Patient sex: M
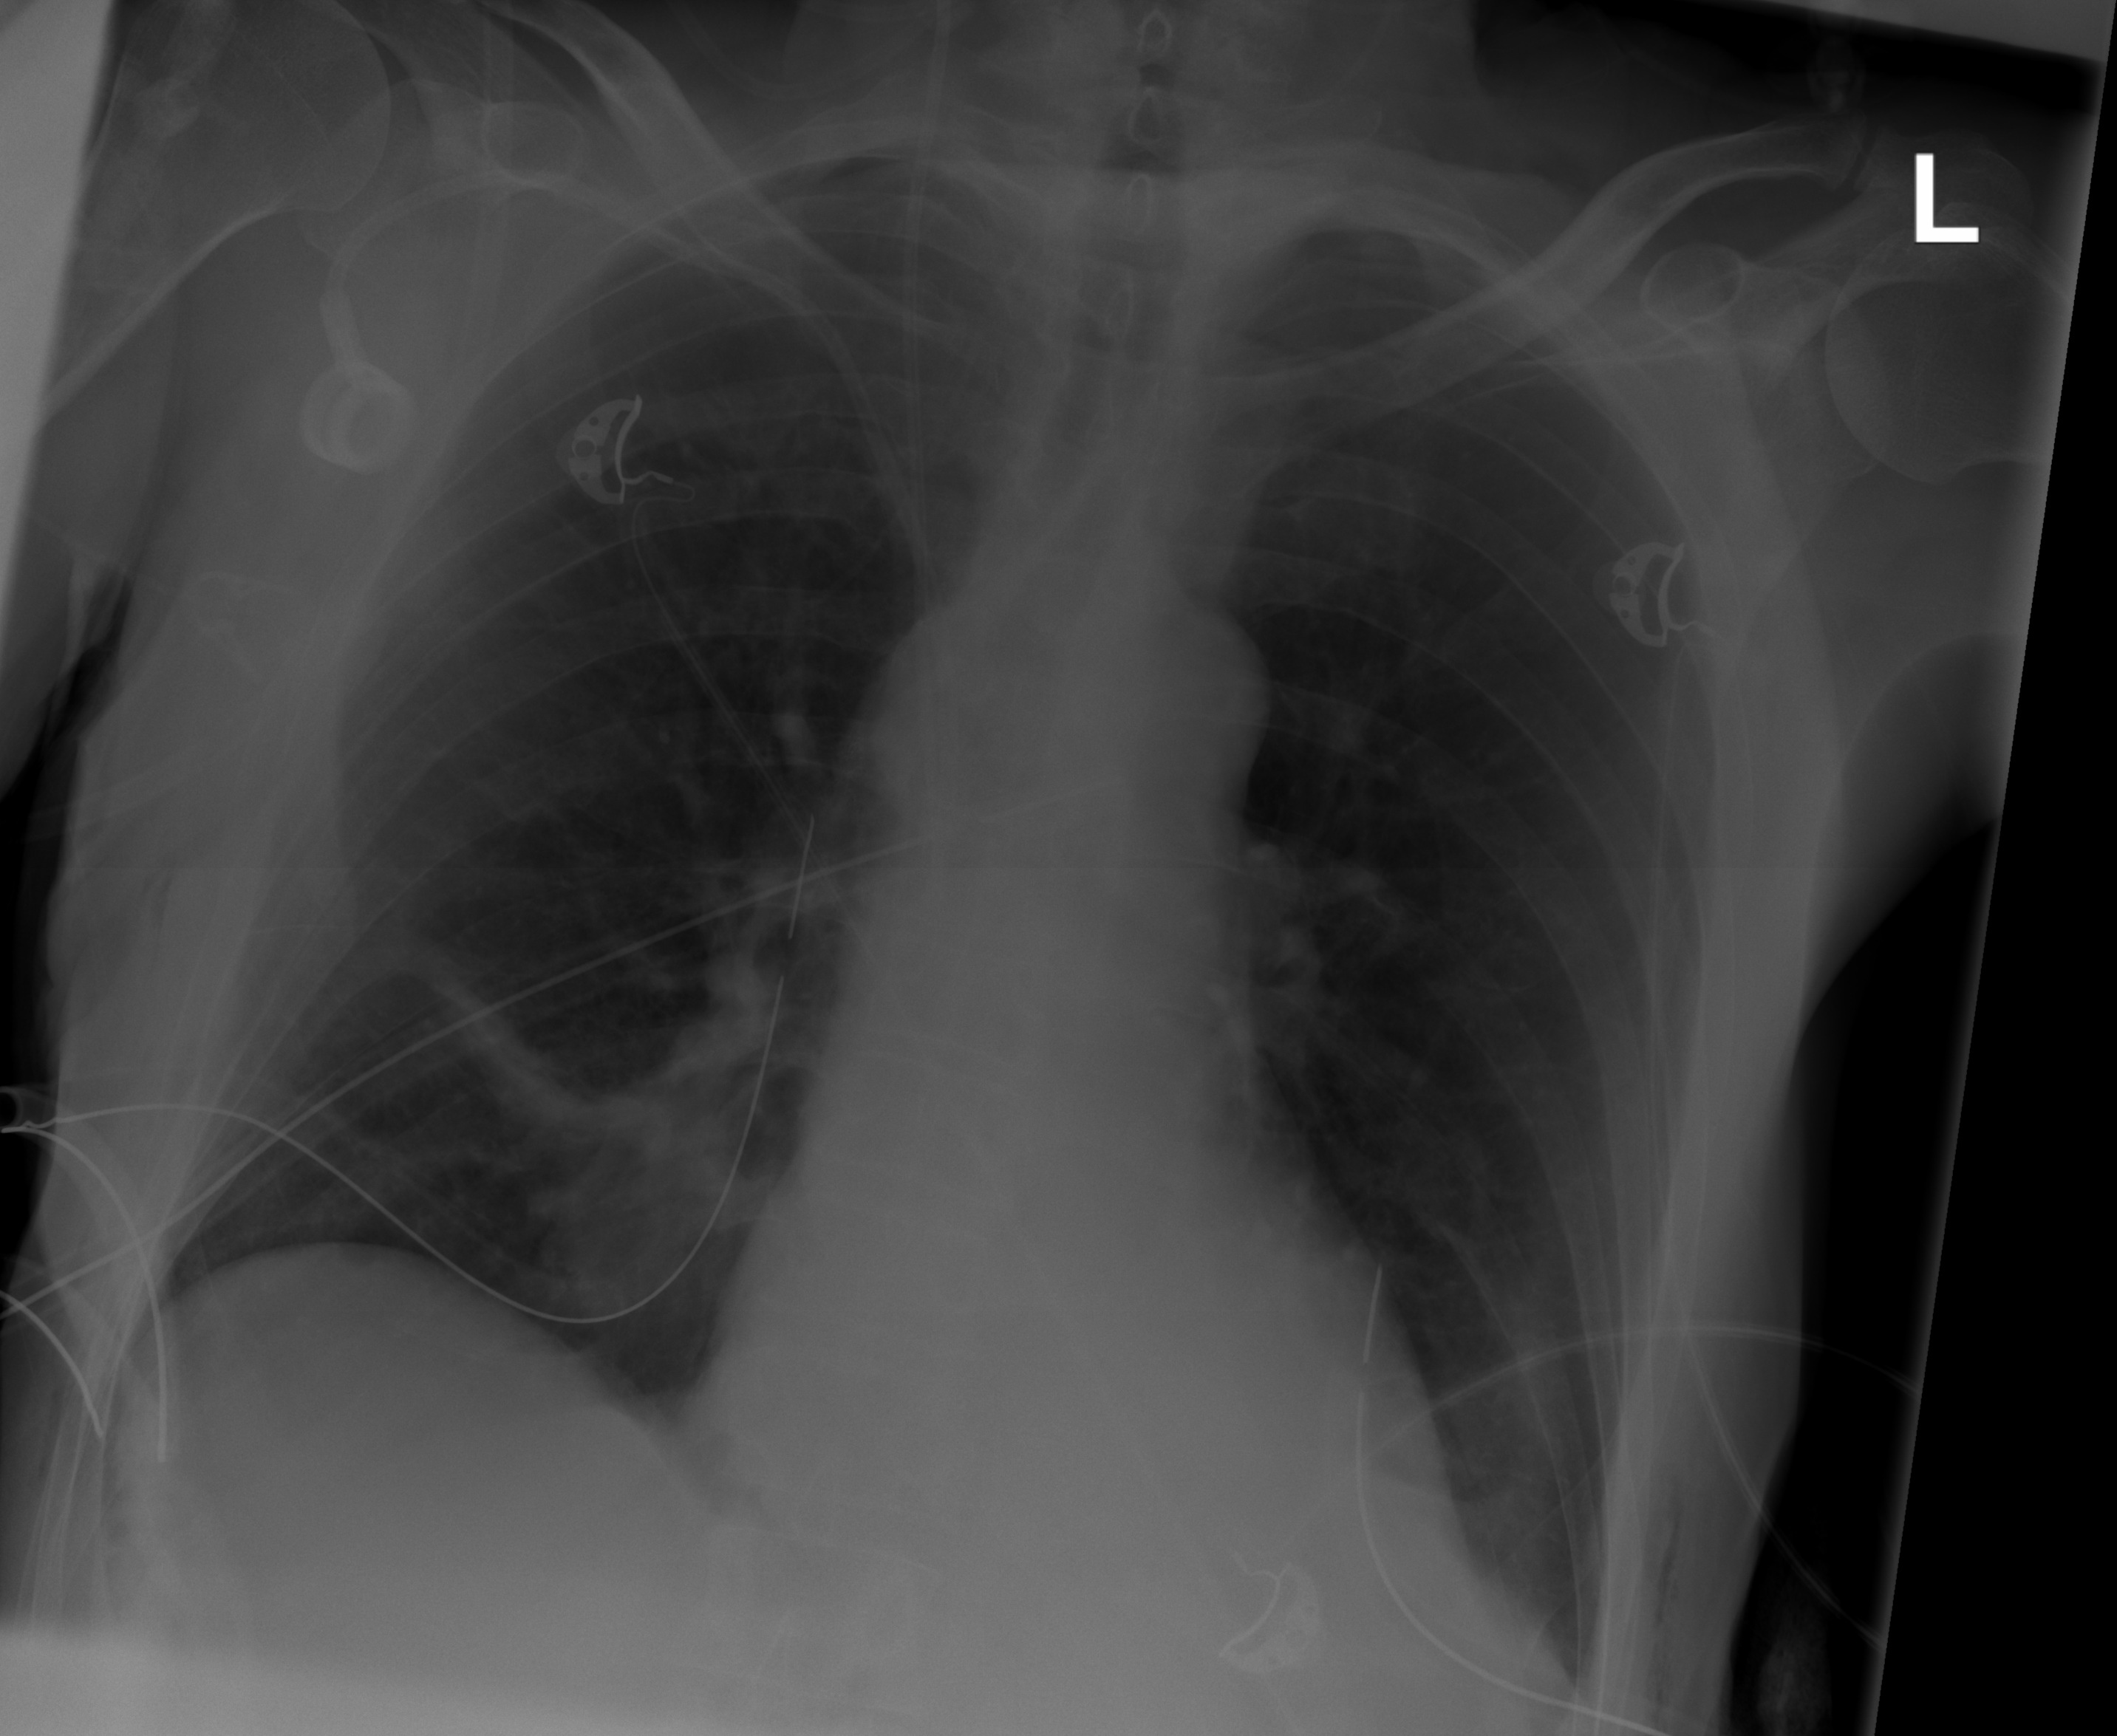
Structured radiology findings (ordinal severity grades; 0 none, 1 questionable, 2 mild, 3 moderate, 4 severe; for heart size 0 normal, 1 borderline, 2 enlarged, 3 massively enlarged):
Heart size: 0
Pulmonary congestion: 0
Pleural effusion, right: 0
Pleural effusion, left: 2
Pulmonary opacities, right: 0
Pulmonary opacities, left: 0
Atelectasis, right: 3
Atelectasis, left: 2